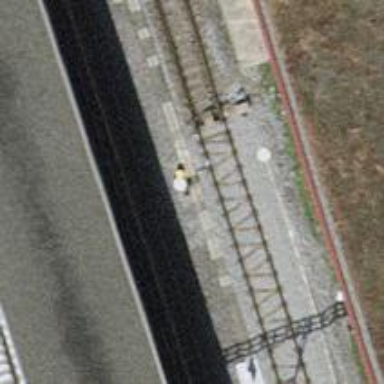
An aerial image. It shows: Railway siding with one electrified track and contact line for powering the train.